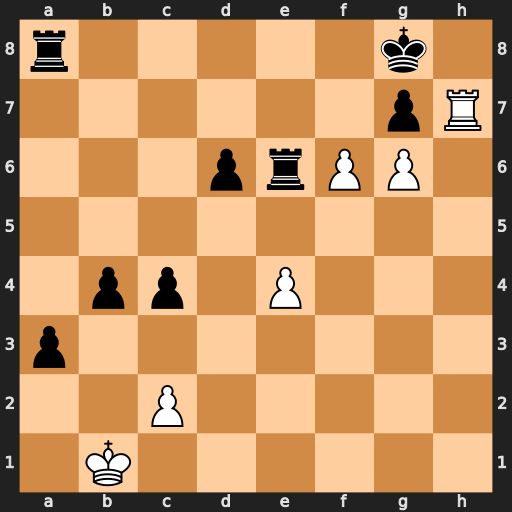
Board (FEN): r5k1/6pR/3prPP1/8/1pp1P3/p7/2P5/1K6
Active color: w
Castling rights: -
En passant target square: -
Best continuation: f7+ Kf8 Rh8+ Ke7 Rxa8